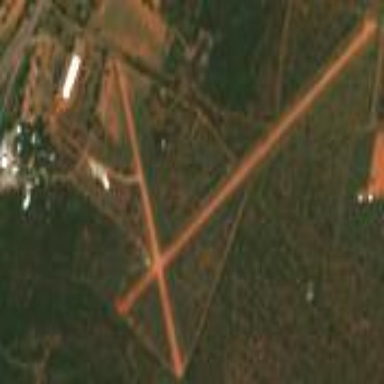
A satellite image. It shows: Fence surrounding aerodrome.